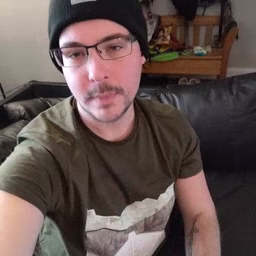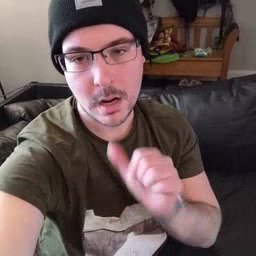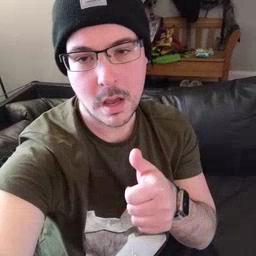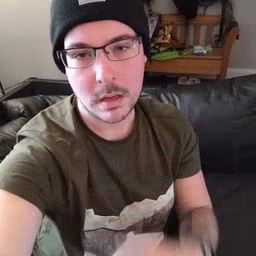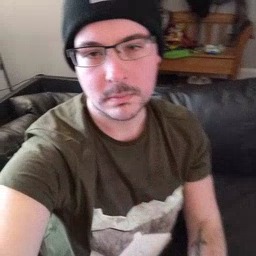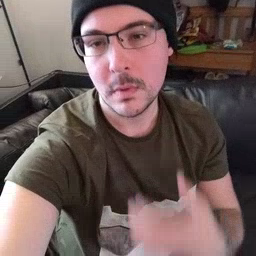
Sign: not